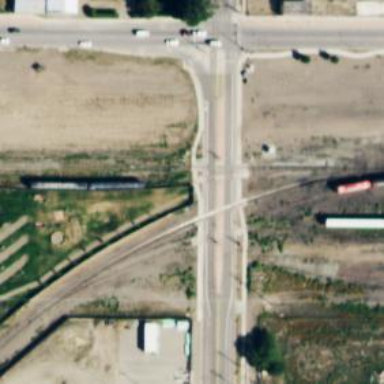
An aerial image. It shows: Crossing for the railway.